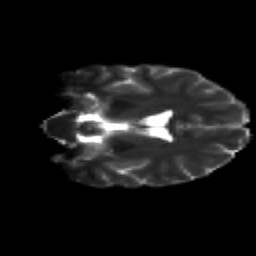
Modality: T2w
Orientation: coronal
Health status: healthy
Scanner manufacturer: siemens
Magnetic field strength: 3 T
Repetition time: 12 s
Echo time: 0.092 s